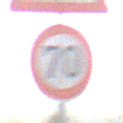
Verkehrszeichen: Geschwindigkeit70
Zusatzzeichen oben: UnzureichendesLichtraumprofil
Umgebung: Outdoor, Nature
Tageszeit: MorningAfternoon
Wetter: Clear
Licht: Natural
Jahreszeit: NotSpecified
Kontrast: HighContrast